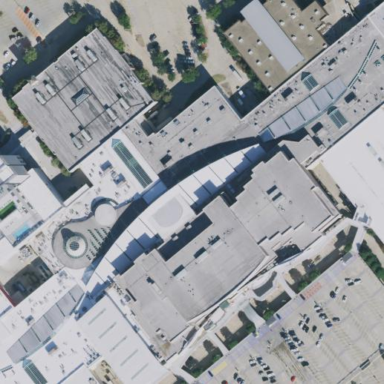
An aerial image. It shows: Retail building that serves as mall.